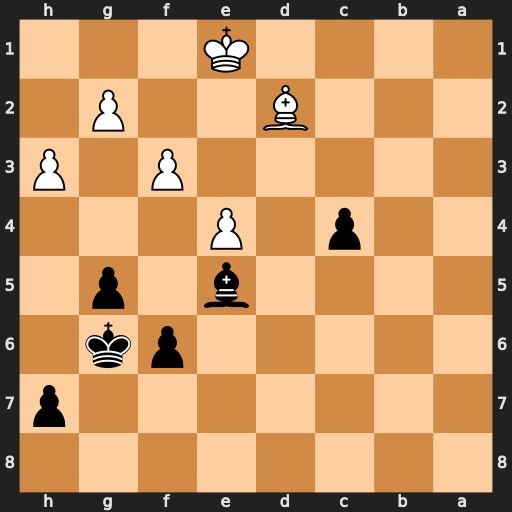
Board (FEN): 8/7p/5pk1/4b1p1/2p1P3/5P1P/3B2P1/4K3
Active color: b
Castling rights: -
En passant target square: -
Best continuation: c3 Be3 Bf4 Ke2 c2